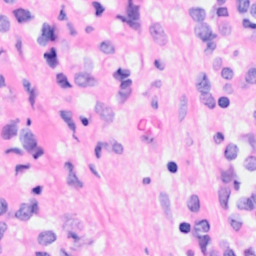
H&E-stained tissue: Breast